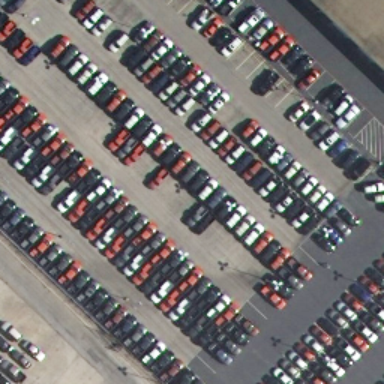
Lots of cars parked neatly in the parking lot .